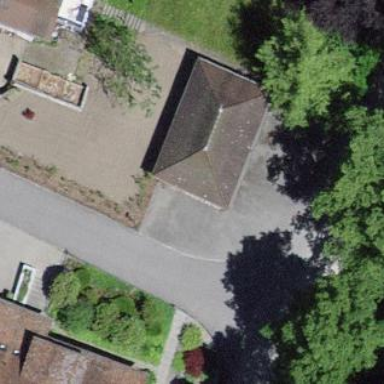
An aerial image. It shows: Garage building.